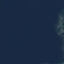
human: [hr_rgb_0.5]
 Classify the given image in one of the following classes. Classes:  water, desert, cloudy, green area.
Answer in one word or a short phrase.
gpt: water